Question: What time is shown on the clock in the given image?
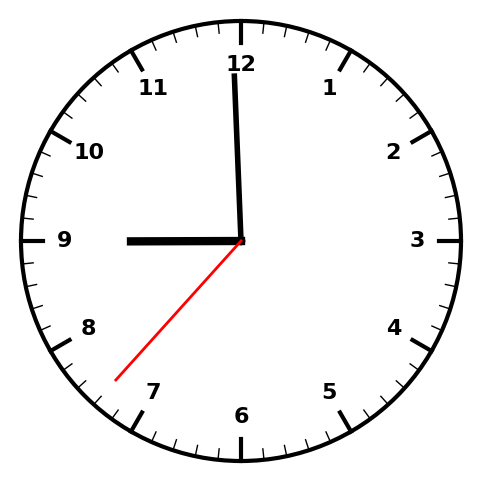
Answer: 08:59:37